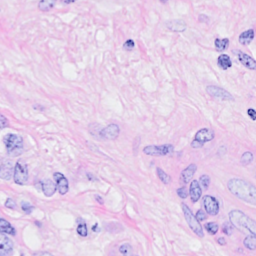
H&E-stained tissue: Breast